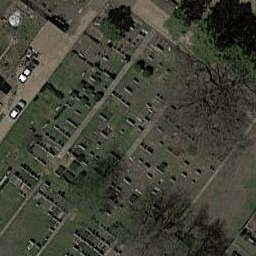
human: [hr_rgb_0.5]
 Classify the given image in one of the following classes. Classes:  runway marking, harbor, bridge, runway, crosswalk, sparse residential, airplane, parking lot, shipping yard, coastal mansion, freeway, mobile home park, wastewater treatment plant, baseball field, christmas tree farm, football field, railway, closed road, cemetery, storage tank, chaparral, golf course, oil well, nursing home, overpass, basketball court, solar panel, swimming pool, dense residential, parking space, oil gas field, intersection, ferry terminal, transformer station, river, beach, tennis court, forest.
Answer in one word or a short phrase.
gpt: cemetery